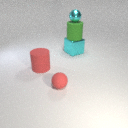
large cyan metal cube below small cyan metal sphere